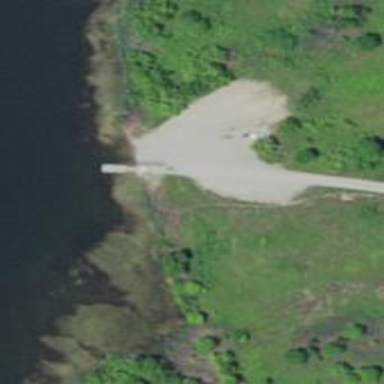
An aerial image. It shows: Slipway on leisure land.